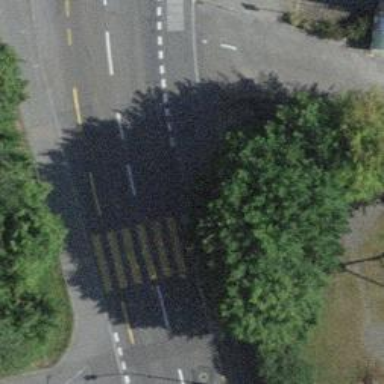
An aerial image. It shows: Kerb barrier.